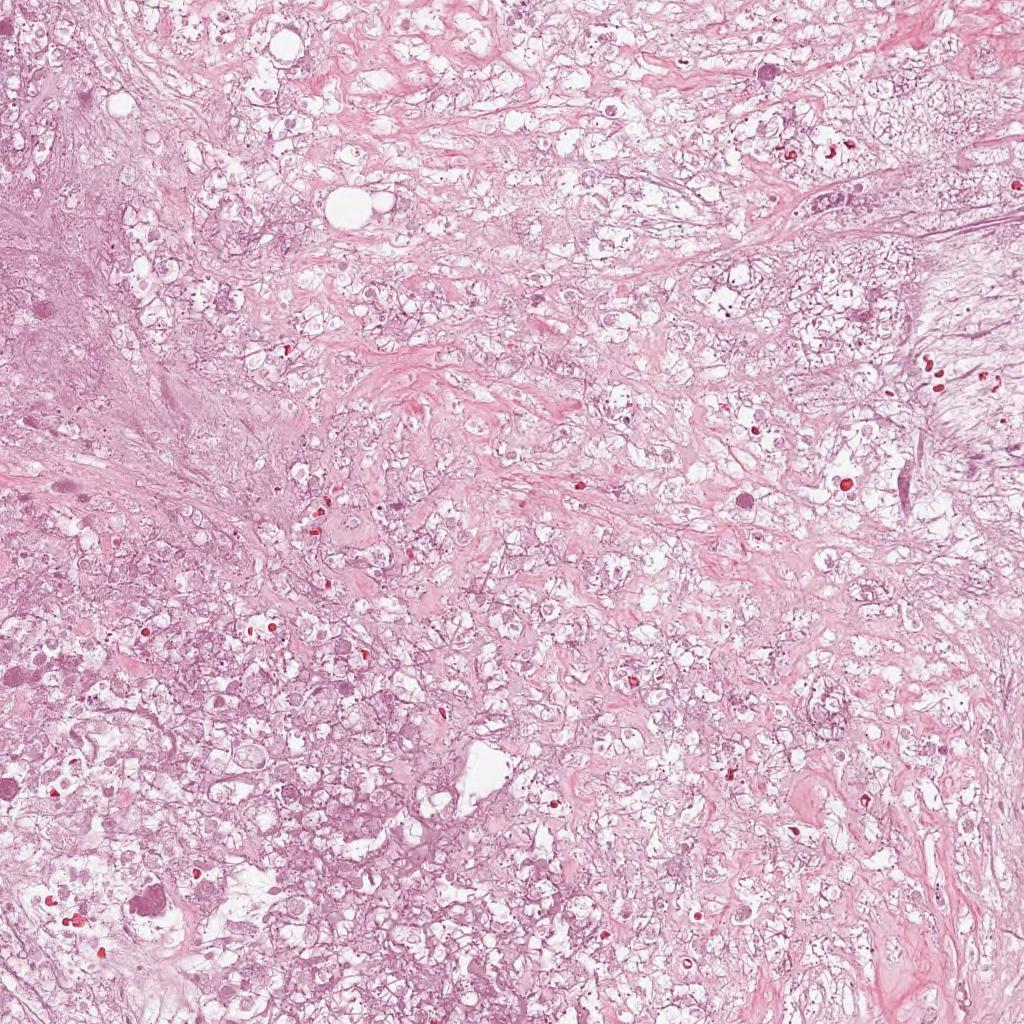
Label: Non-Viable-Tumor